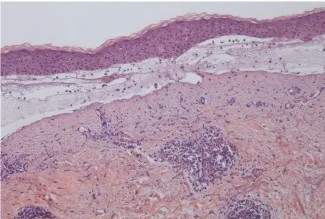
Histology and immunofluorescence studies of localized bullous pemphigoid (LBP). (C-E) Histology and direct immunofluorescence (DIF) of LBP induced by thermal burns. Images show a subepidermal blister with superficial dermal mixed inflammatory infiltrate composed of eosinophils and lymphocytes (C).
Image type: pathology (immunostaining)